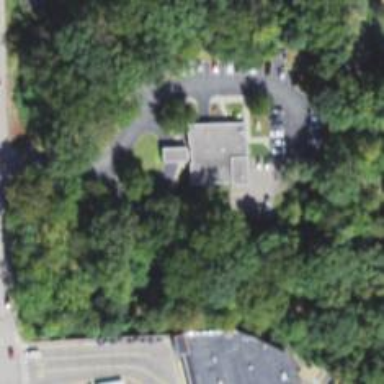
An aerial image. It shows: Healthcare clinic.